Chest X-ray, PA view. Patient: 72 years old, sex M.
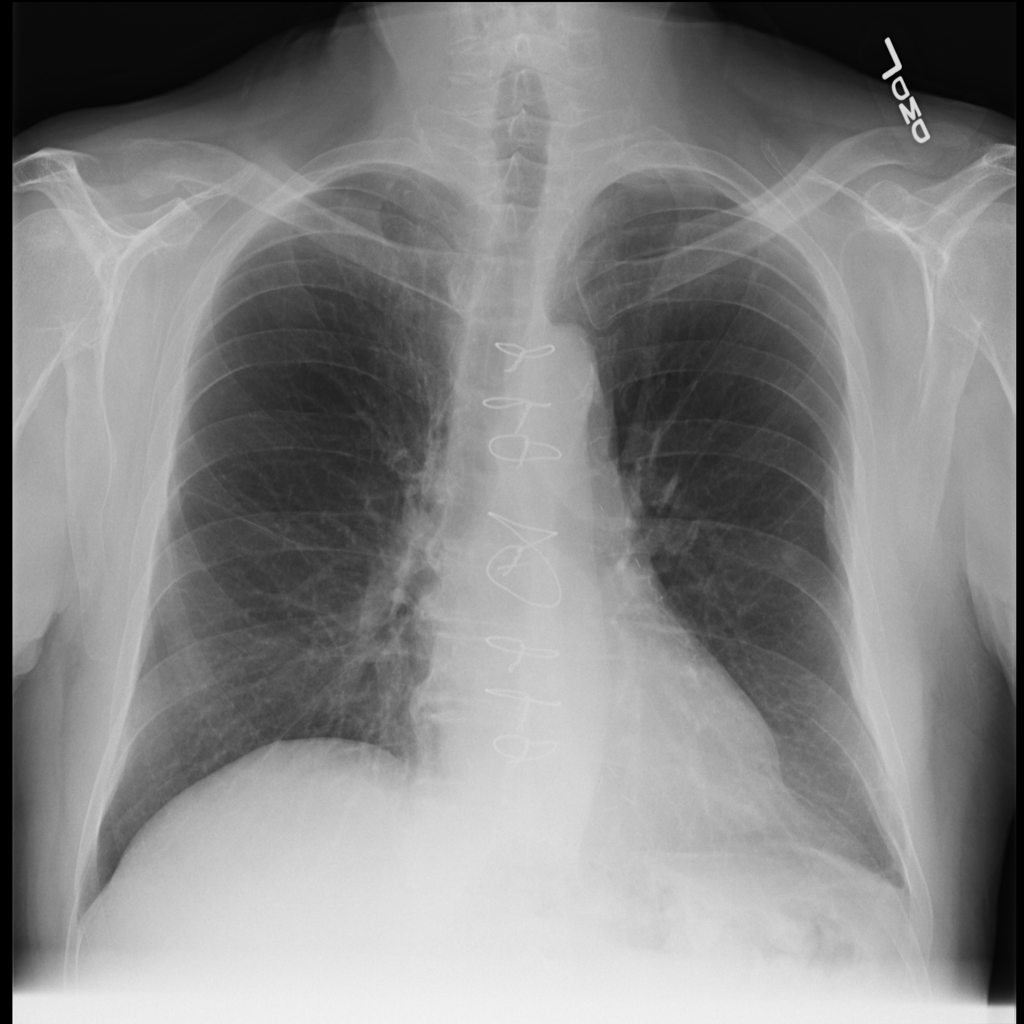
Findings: No Finding